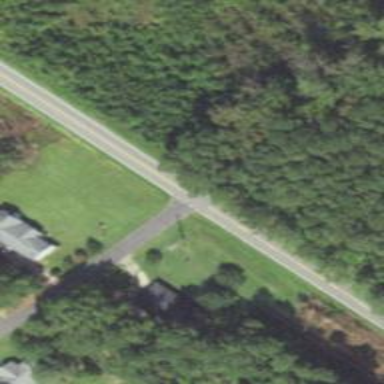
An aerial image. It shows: Secondary road.